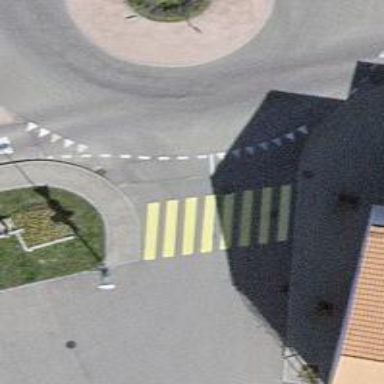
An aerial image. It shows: Uncontrolled zebra crossing on the road.